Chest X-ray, PA view. Patient: 60 years old, sex M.
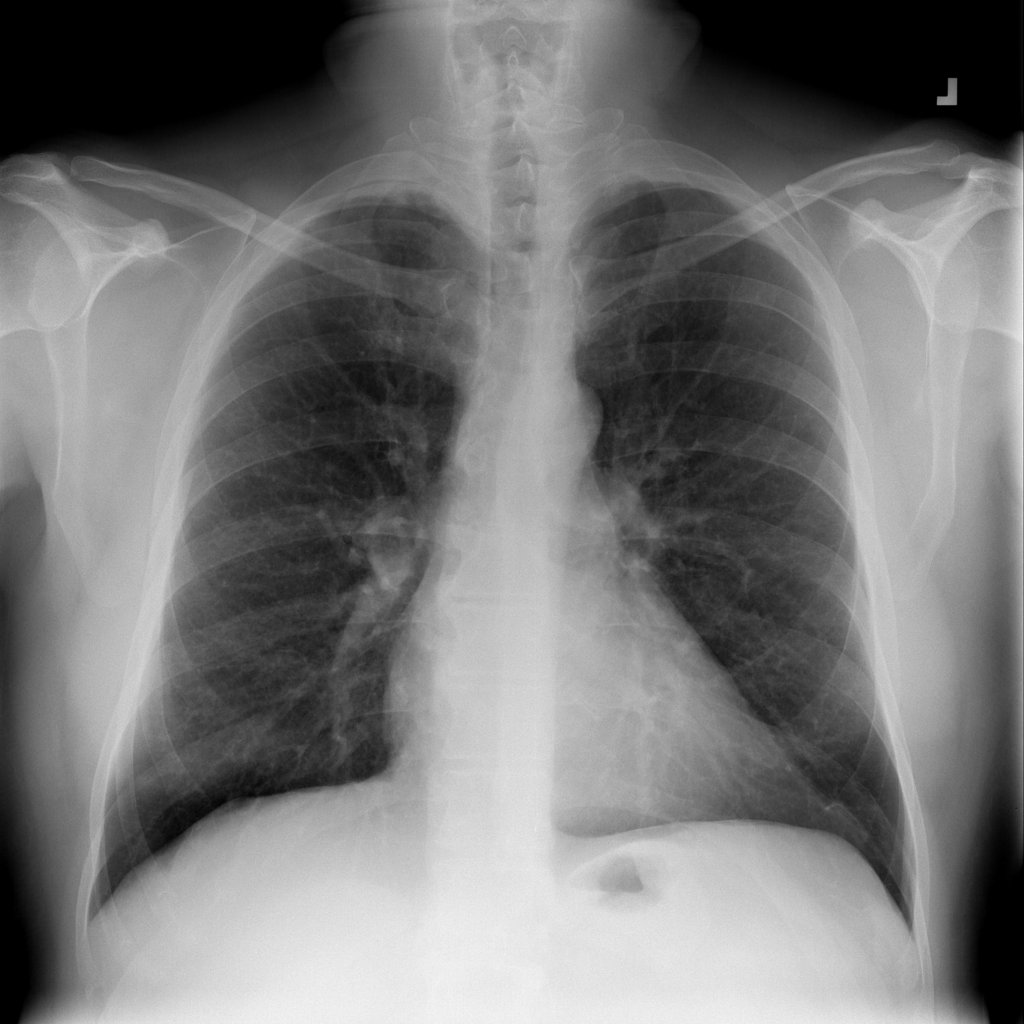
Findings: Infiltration